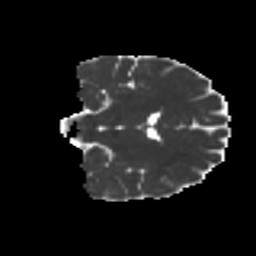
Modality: MD
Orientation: coronal
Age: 26
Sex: male
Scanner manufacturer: ge
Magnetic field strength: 3 T
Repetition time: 7.8 s
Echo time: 0.0608 s